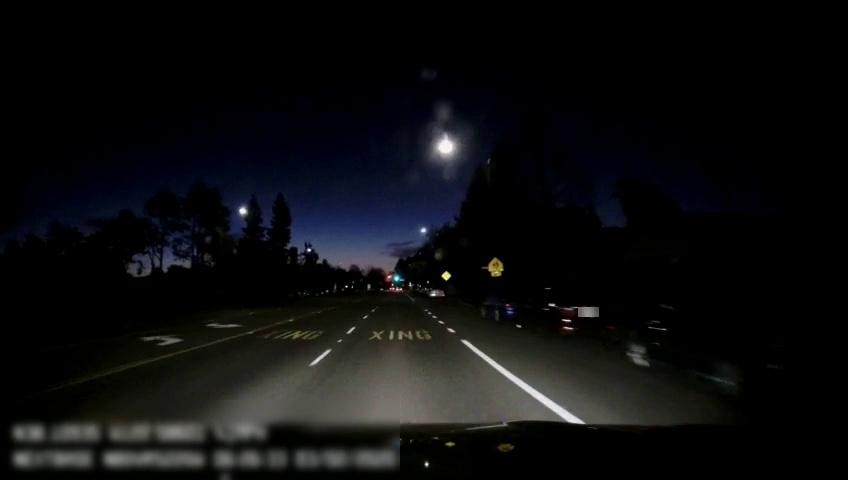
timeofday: Night
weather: Cloudy
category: Drivable Space
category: Vehicles | Car
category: Vehicles | SUV
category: Vehicles | Car
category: Lanes | Current Lane
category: Lanes | Current Lane
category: Lanes | Alternate Lane
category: Lanes | Opposite Lane
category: Traffic | Signs
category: Traffic | Signs
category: Traffic | Signs